Question: I am having problems with a 'png' image, that gets wrong colors on iOS compared to the actual image.
It does not matter how I am using the image, it always gets the wrong colors. I have tried on 'UIButton' and 'UIImageView' and it gives the same result.
It is a very standard use of a 'UIImage':
'''
UIImage* greenButtonImg = [UIImage imageNamed:@"btn_green"];
UIImageView* testView = [[UIImageView alloc] initWithImage:greenButtonImg];
[self.view addSubview:testView];
'''
The second image is how it looks on iOS and the first button is how it looks on my Mac (Finder and Photoshop):

As you can see the second button has a different green color.
This is happening all over the app where am using this picture. It happens in the Simulator and on a iPhone 5.
What can cause this issue? Can this be caused by settings in Photoshop, where the image was created?
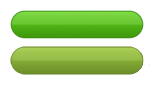
Answer: As Jeff wrote in a comment it was a problem with the RGB Profiles.
I managed to fix the problem by converting the color profile in Photoshop:
'Edit -> Convert to Profile... -> Set profile to "Apple RGB"'